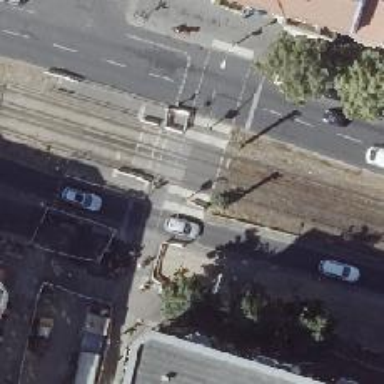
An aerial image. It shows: Traffic island located on footway.